Question: How can I make a image float next to a centered box? What would be the correct HTML/CSS-code? Here's a outline of what I'm trying to make:

Thanks in advance.
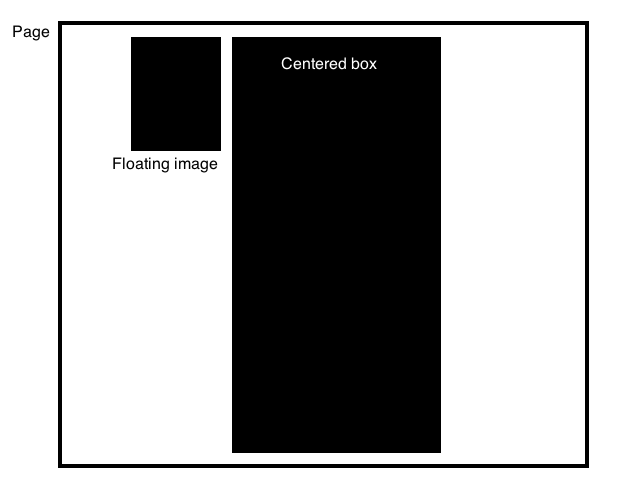
Answer: Place your image inside the centered div. Give the centered div 'position:relative'. Now give the image 'position:absolute' and 'left:-XXpx' where XX is the width of your image.